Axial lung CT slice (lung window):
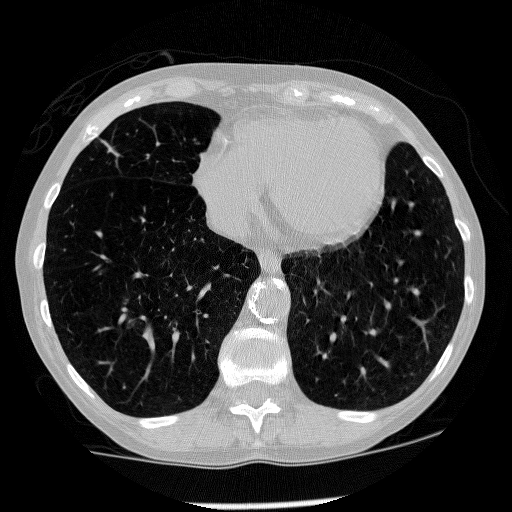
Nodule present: no